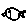
Label: fish